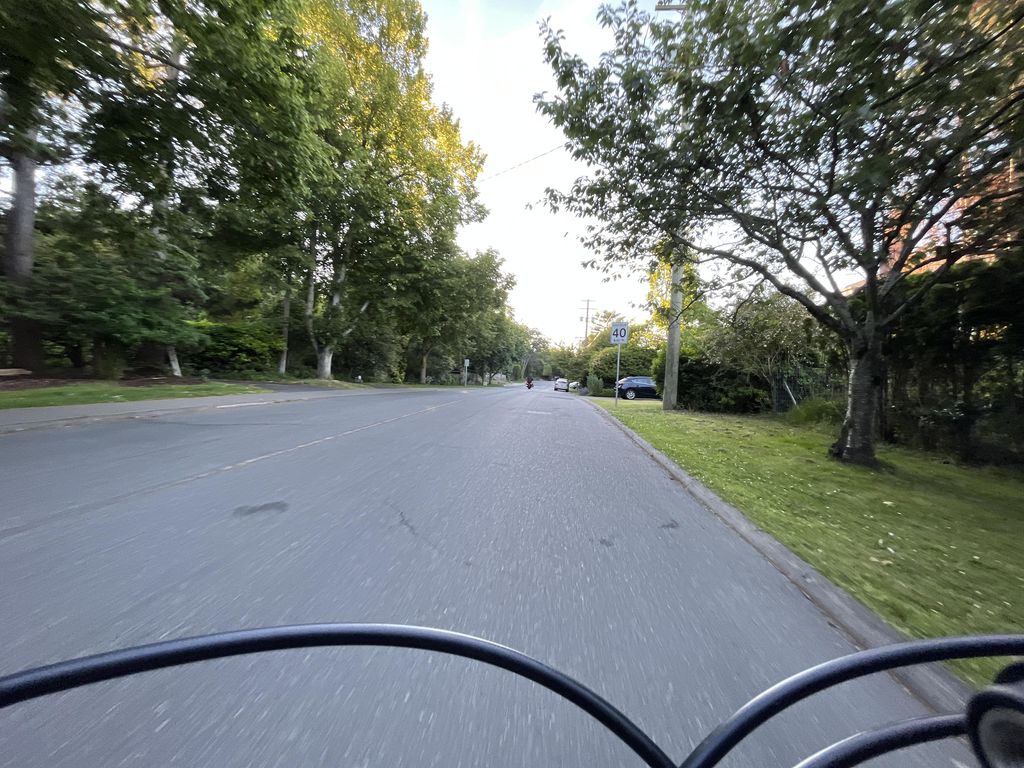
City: victoria